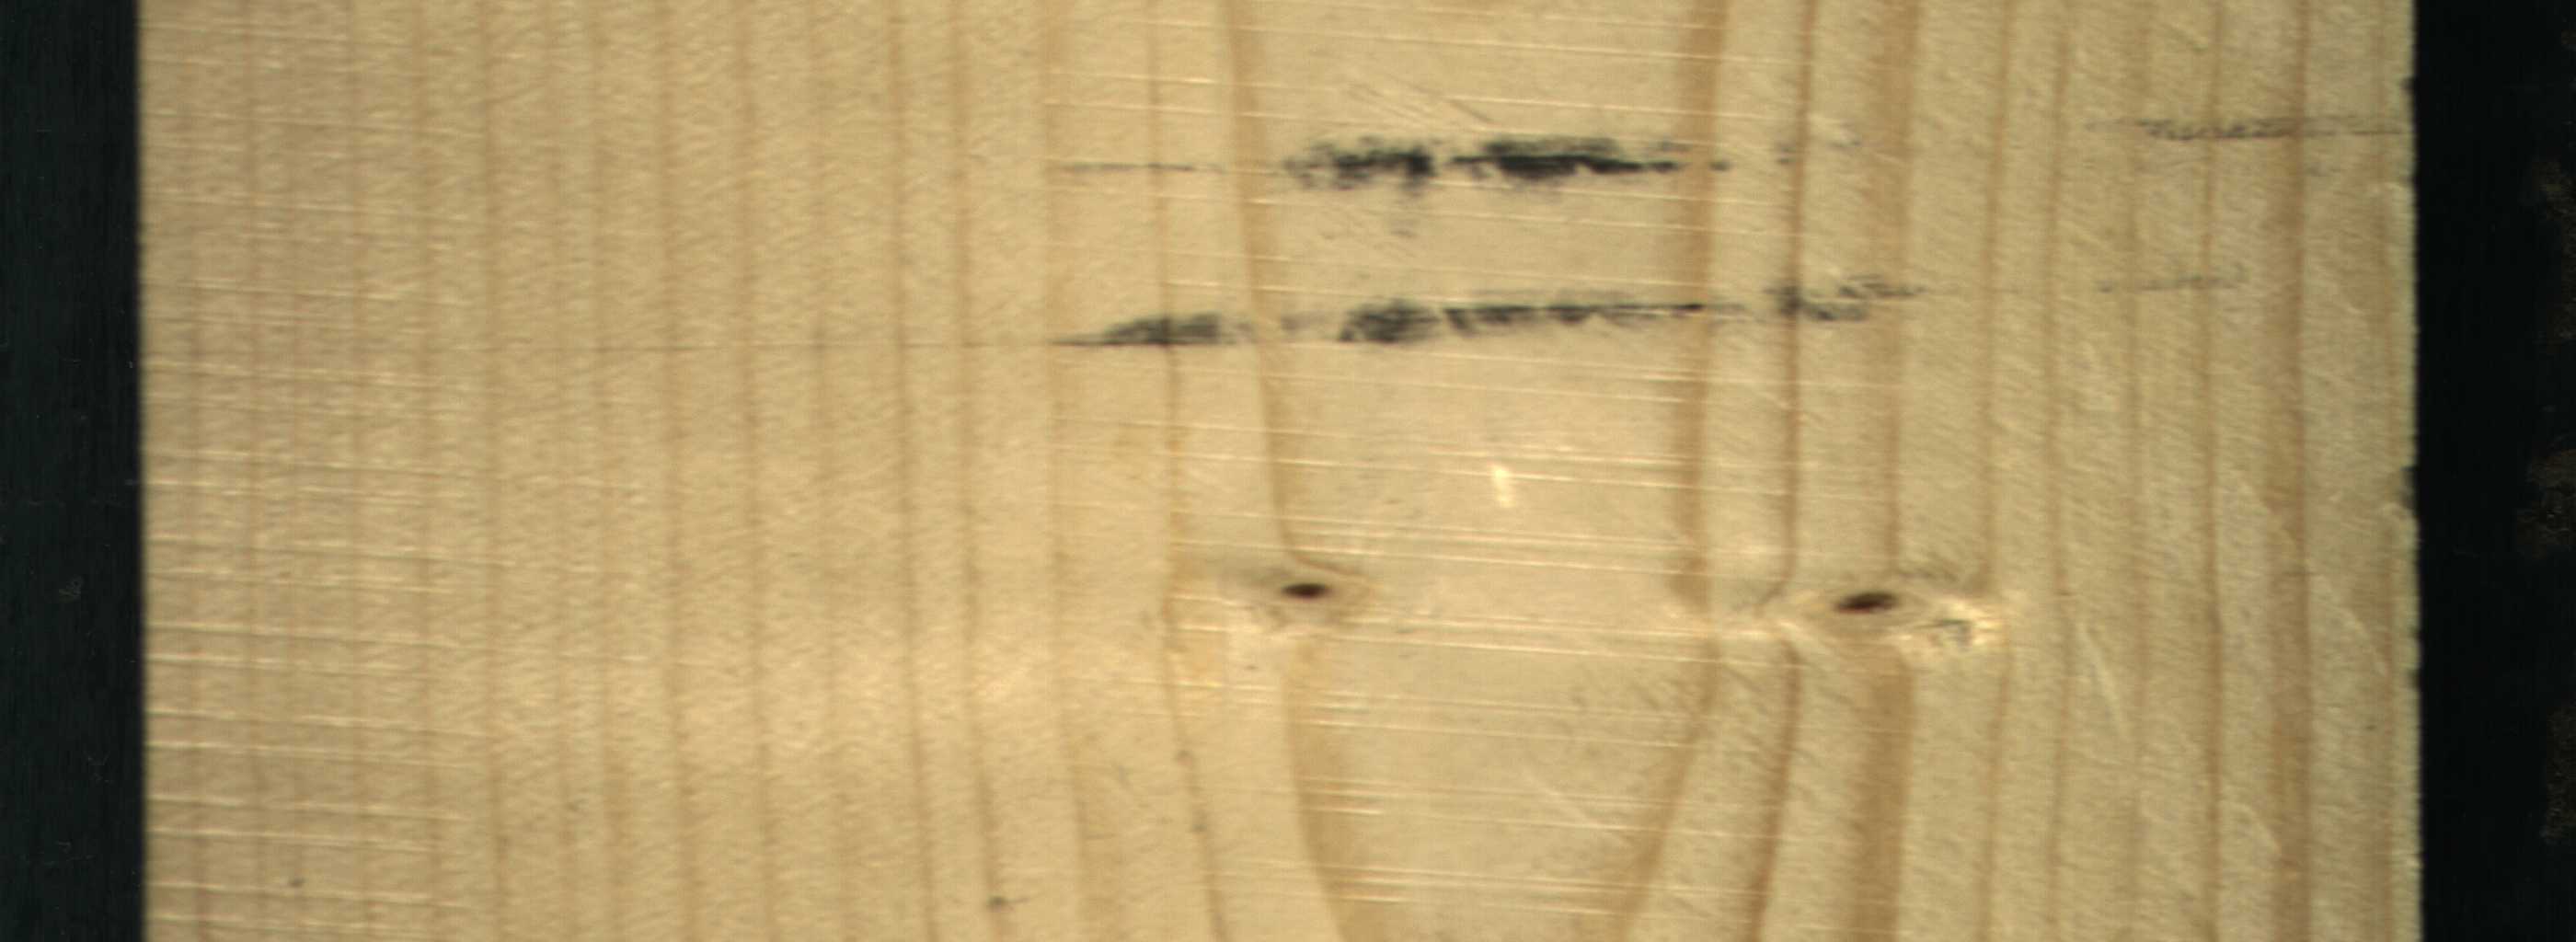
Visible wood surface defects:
Live_Knot
Live_Knot